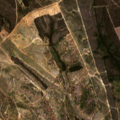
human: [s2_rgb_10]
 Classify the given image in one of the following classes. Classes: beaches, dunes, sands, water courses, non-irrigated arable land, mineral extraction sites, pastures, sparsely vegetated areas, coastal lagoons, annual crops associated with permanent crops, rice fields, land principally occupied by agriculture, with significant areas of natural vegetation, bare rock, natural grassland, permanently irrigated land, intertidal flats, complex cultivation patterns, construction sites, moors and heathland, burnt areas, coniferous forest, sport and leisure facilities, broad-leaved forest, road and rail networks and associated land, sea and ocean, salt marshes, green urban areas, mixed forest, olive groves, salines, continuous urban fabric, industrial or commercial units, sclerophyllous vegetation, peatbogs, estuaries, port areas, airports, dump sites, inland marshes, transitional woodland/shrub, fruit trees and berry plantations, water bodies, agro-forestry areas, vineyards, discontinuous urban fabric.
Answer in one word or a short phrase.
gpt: broad-leaved forest, transitional woodland/shrub